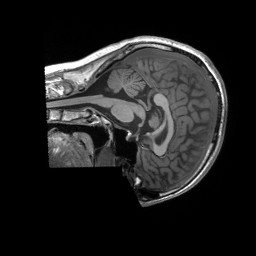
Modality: T1w
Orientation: sagittal
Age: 29
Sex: male
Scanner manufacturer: siemens
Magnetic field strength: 3 T
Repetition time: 2.3 s
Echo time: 0.00232 s